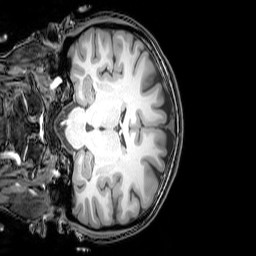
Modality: T1w
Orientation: coronal
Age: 23
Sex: female
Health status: healthy
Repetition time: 0.081 s
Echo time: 0.037 s